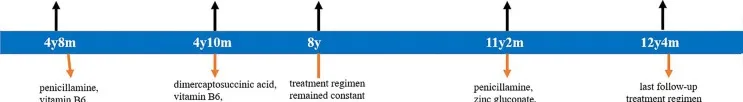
Timeline of clinical course, diagnostics, and treatment regimen of the patient. WES, whole-exome sequencing; AS, Alport syndrome; and WD, Wilson's disease.
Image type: chart (chart)